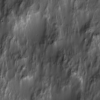
Label: not_dusty